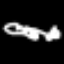
Label: squiggle